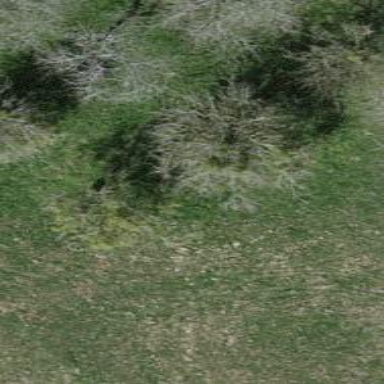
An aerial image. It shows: Single tag "natural: tree."